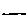
Label: line